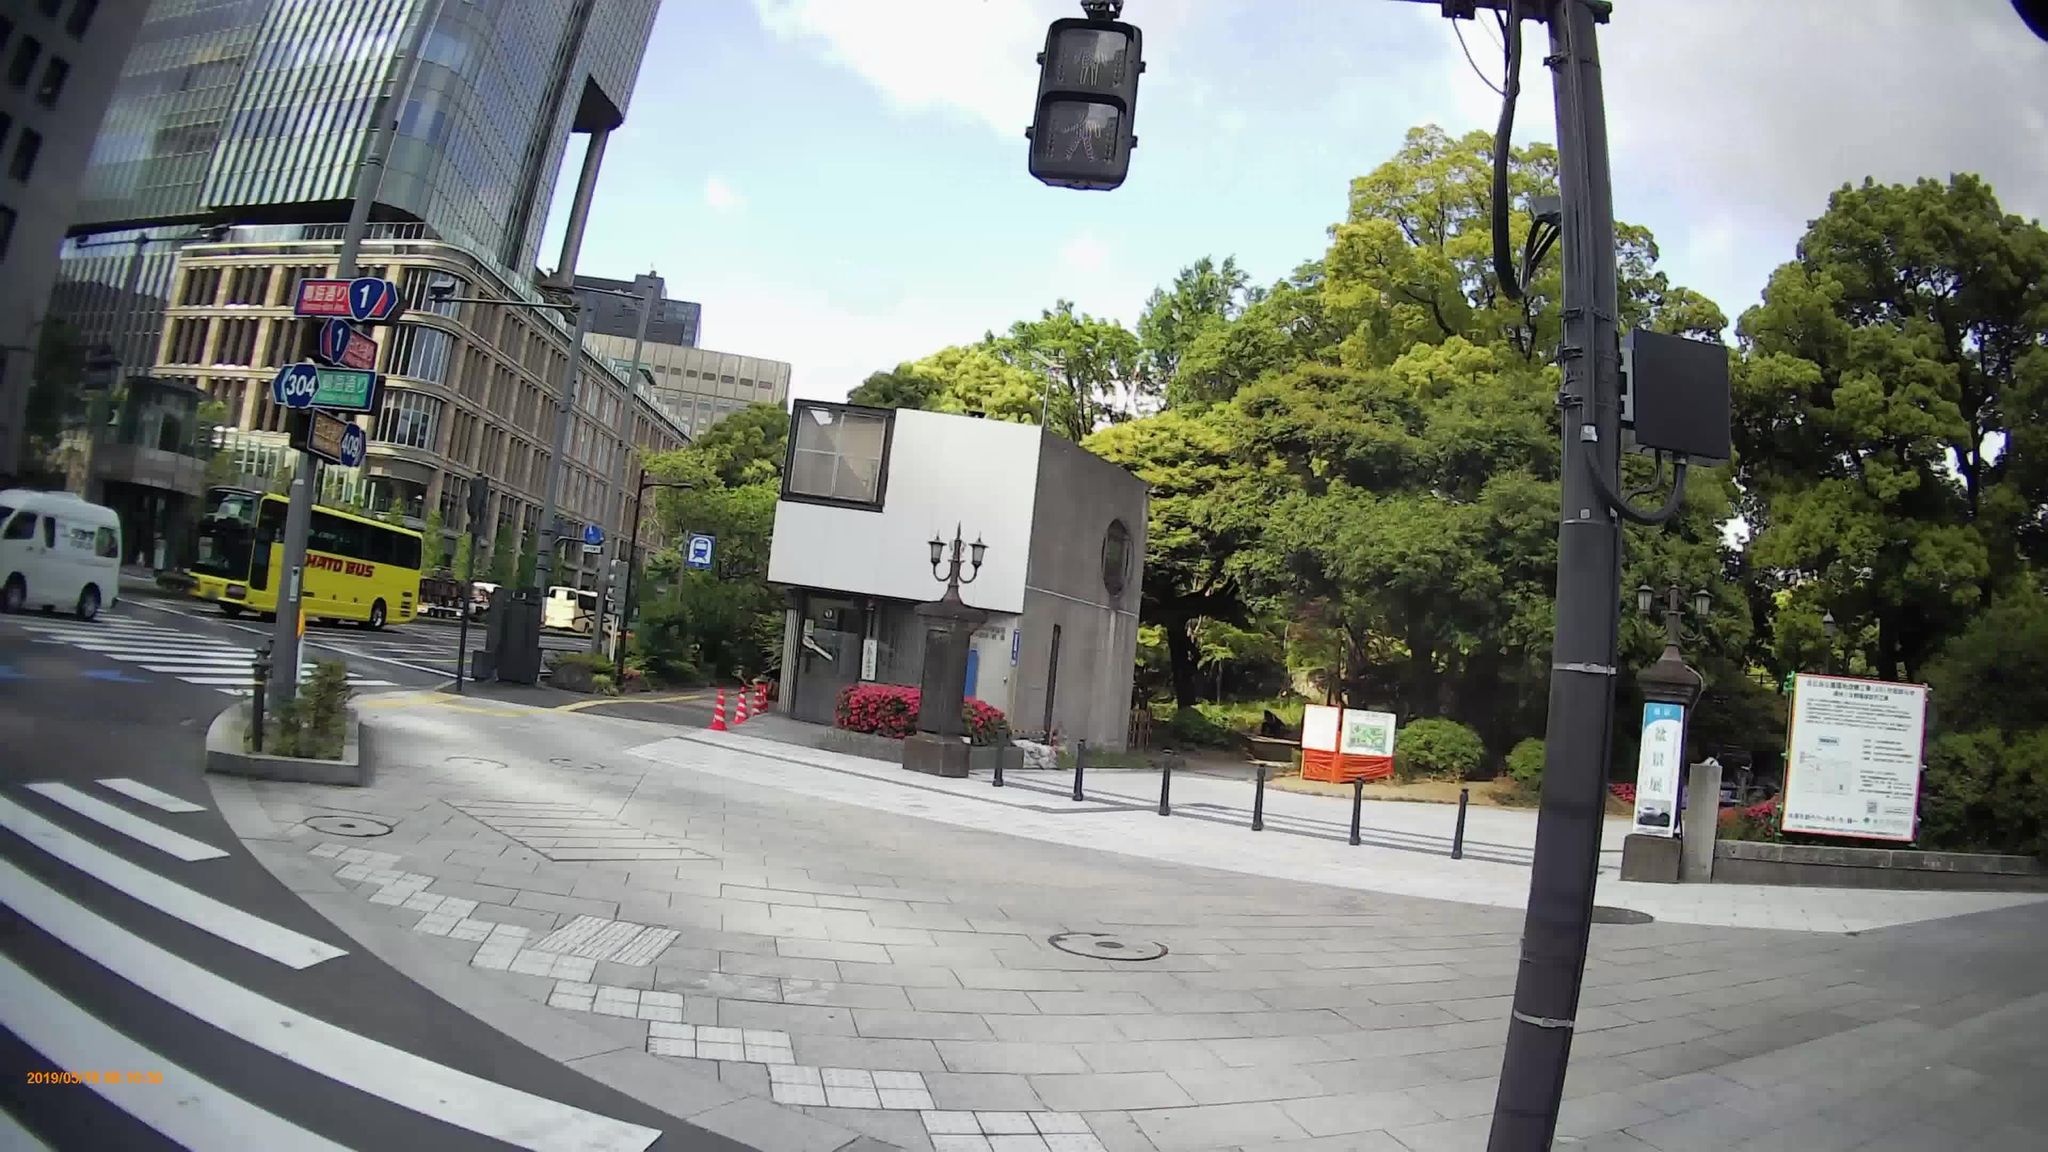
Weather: clear
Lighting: day
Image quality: good
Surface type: walking surface
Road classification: primary_link, primary
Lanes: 2
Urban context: urban centre
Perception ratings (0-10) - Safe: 4.64, Lively: 9.04, Beautiful: 6.36, Boring: 3.11, Depressing: 1.65, Wealthy: 6.07